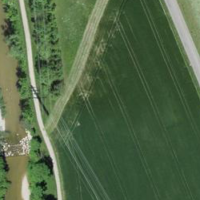
EUNIS habitat code: 23
Species observed at this site:
Orchis purpurea